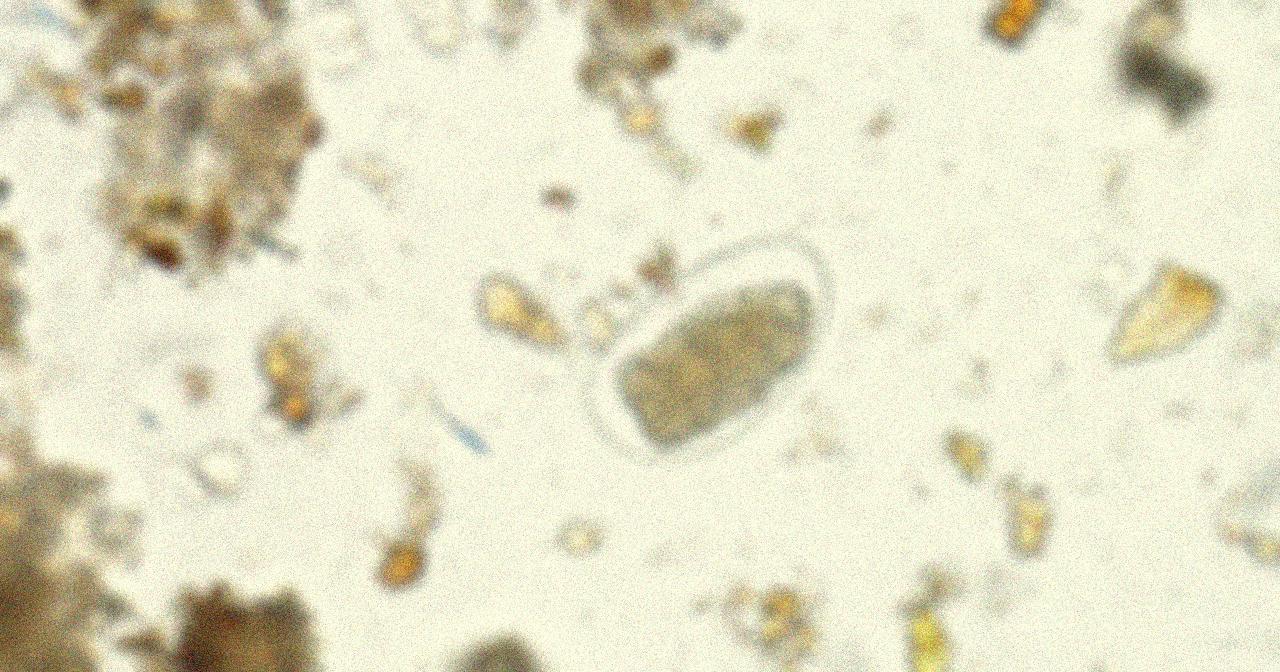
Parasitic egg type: Hookworm egg